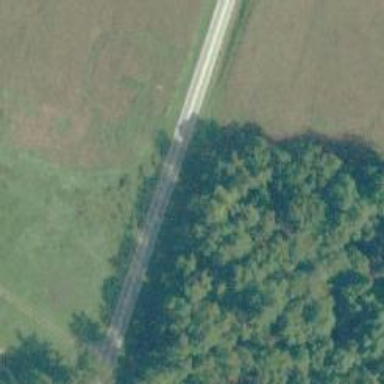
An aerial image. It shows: Culvert tunnel.